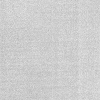
Atmospheric dust classification: dusty